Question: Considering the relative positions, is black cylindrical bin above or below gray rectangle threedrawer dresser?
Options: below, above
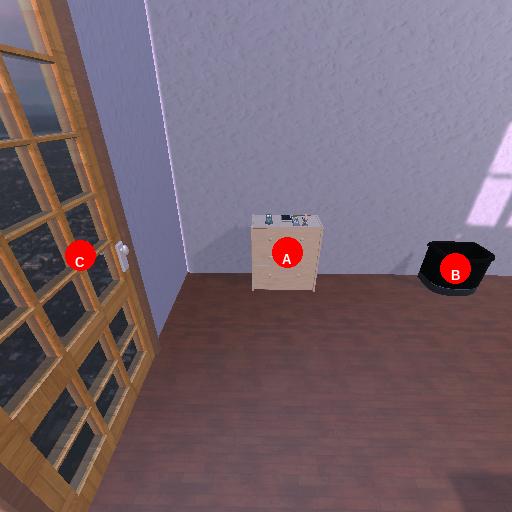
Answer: below